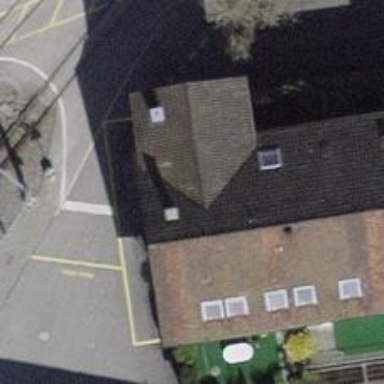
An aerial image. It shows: Restaurant.